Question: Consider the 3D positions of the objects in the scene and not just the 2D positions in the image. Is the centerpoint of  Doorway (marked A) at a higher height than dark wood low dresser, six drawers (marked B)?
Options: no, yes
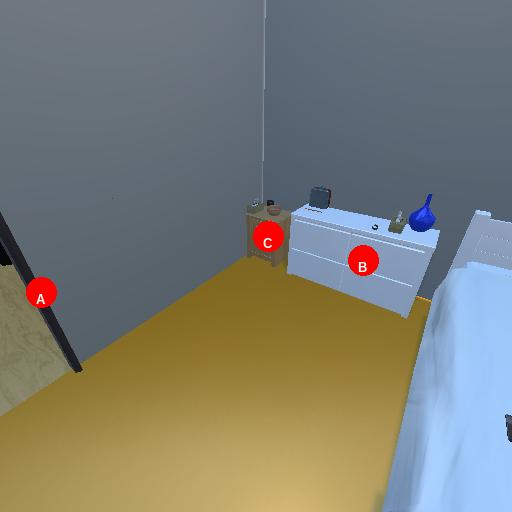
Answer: no